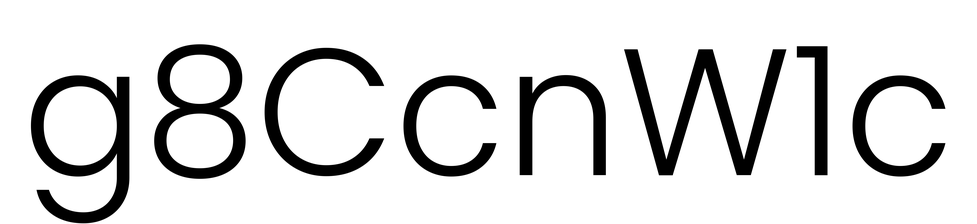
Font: Poppins-Light